Here is the wavelet time-frequency representation (scalogram) of a rolling-element bearing's vibration measurement. Based on the visible evidence, which condition applies: normal, inner_race, outer_race, ball?
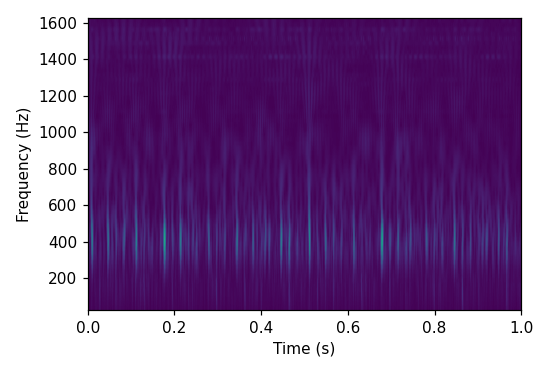
Answer: outer_race